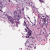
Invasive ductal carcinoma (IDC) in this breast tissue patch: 0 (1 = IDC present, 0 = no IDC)